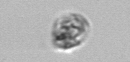
Label: Amoeba